Breast ultrasound image
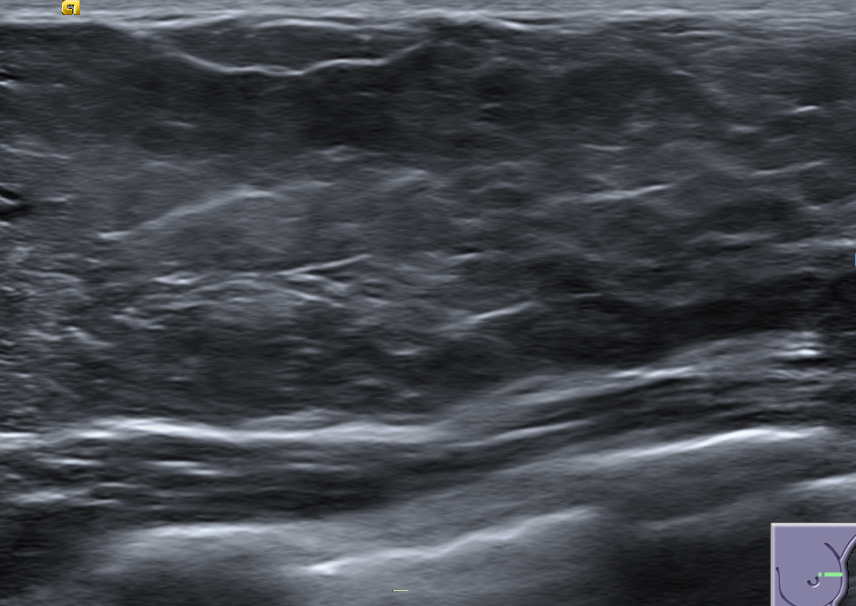
Diagnosis: normal